Current action and preconditions to check: trajectory_clear

Your task: For each precondition in the list above, predict whether it will hold at this action.

Consider the current scene as observed from the mobile robot's camera, and analyze the predicted future states of all dynamic agents (e.g., people, animals, vehicles, or any moving entities) within the NEXT SECOND.

IMPORTANT: Only answer "very likely" if you are absolutely certain—based on strong, clear evidence—that a dynamic agent will violate the precondition in the predicted future state. Do NOT answer "very likely" for unlikely, ambiguous, or low-probability risks.

Ask yourself for each precondition: Is there a high probability, with clear and convincing evidence, that the predicted future states of any dynamic agent will interfere with the predicted future state of the currently executing action within the NEXT SECOND, causing that precondition to fail?

Assess the risk level based on these predictions. Use "likely" or "very likely" if motions create a clear risk of interference.

Use "neutral" or "improbable" if agents are nearby but their predicted paths are clearly diverging or non-conflicting.

Failure Risk Categories: "very improbable", "improbable", "neutral", "likely", "very likely"

Answer Format: Output ONLY the probability_of_failure value from these categories: "very improbable", "improbable", "neutral", "likely", "very likely"

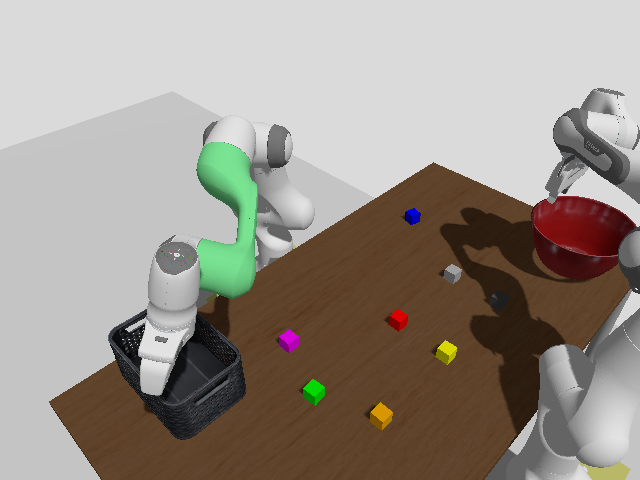

Answer: very improbable